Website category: jobs
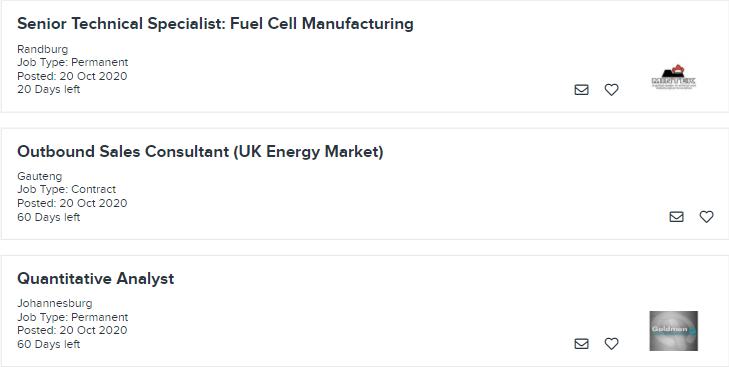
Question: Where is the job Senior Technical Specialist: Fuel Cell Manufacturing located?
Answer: Randburg

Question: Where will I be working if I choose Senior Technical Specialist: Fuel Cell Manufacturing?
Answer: Randburg

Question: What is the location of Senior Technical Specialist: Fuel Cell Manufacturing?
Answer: Randburg

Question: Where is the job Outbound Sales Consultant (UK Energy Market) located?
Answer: Gauteng

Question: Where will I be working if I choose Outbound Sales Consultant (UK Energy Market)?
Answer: Gauteng

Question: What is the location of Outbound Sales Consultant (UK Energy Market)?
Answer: Gauteng

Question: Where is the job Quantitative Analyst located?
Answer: Johannesburg

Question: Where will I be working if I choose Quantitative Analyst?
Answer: Johannesburg

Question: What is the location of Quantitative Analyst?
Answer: Johannesburg

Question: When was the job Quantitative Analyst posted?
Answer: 20 Oct 2020

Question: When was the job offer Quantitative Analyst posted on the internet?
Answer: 20 Oct 2020

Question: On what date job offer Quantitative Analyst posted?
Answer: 20 Oct 2020

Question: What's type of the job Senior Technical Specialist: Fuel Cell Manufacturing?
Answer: Job Type: Permanent

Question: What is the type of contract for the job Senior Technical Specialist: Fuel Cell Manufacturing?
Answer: Job Type: Permanent

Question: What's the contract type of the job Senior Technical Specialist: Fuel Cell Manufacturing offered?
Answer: Job Type: Permanent

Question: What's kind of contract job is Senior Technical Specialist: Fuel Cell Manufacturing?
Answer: Job Type: Permanent

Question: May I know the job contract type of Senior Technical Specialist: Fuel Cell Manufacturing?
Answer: Job Type: Permanent

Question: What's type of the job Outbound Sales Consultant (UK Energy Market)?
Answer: Job Type: Contract

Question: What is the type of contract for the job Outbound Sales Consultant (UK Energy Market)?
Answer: Job Type: Contract

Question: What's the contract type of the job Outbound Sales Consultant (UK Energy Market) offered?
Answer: Job Type: Contract

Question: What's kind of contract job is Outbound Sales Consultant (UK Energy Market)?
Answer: Job Type: Contract

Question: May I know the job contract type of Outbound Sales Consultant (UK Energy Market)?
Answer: Job Type: Contract

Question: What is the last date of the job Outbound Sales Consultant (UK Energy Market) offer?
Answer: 60 Days left

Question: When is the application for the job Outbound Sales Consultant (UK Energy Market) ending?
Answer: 60 Days left

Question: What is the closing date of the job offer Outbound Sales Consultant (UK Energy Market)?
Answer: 60 Days left

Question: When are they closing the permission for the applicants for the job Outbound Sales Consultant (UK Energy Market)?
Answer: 60 Days left

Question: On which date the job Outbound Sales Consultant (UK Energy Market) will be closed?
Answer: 60 Days left

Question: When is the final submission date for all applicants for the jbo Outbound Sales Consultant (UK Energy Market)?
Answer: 60 Days left

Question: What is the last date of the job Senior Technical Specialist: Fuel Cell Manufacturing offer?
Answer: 20 Days left

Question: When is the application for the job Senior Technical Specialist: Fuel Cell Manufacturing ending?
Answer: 20 Days left

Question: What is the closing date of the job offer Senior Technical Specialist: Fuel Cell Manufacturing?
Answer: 20 Days left

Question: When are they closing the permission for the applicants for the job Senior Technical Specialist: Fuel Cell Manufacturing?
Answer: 20 Days left

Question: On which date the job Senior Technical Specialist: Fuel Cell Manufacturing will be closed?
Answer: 20 Days left

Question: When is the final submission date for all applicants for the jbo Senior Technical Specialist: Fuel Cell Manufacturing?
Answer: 20 Days left

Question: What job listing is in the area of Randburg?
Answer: Senior Technical Specialist: Fuel Cell Manufacturing

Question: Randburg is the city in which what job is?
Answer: Senior Technical Specialist: Fuel Cell Manufacturing

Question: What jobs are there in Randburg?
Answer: Senior Technical Specialist: Fuel Cell Manufacturing

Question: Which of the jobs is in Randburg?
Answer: Senior Technical Specialist: Fuel Cell Manufacturing

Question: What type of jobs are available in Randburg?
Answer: Senior Technical Specialist: Fuel Cell Manufacturing

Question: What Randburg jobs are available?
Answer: Senior Technical Specialist: Fuel Cell Manufacturing

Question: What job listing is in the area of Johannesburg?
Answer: Quantitative Analyst

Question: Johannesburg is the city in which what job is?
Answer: Quantitative Analyst

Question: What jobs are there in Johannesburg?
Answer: Quantitative Analyst

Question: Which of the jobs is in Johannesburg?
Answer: Quantitative Analyst

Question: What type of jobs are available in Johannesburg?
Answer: Quantitative Analyst

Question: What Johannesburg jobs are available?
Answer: Quantitative Analyst

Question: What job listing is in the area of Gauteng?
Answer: Outbound Sales Consultant (UK Energy Market)

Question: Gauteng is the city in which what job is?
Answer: Outbound Sales Consultant (UK Energy Market)

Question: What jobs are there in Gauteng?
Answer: Outbound Sales Consultant (UK Energy Market)

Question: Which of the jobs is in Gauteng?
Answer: Outbound Sales Consultant (UK Energy Market)

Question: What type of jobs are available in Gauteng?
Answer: Outbound Sales Consultant (UK Energy Market)

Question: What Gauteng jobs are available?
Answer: Outbound Sales Consultant (UK Energy Market)